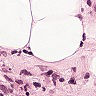
Metastatic tissue present: yes